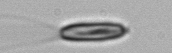
Label: Chrysochromulina